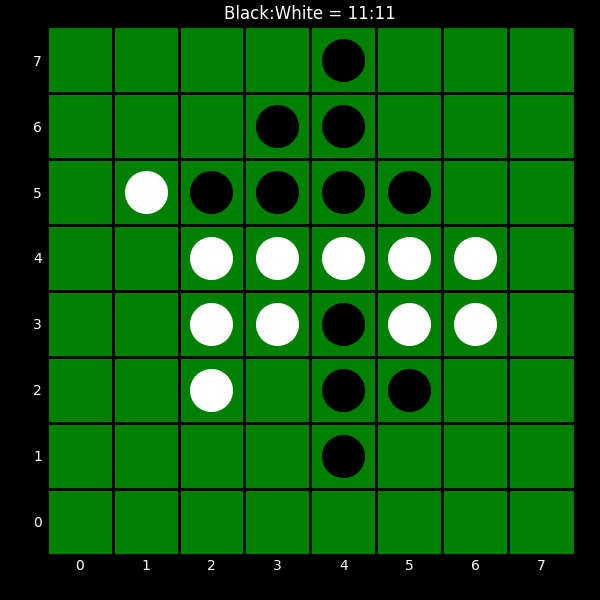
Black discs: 11
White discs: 11